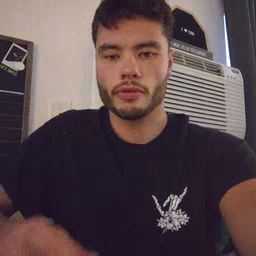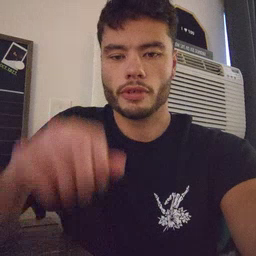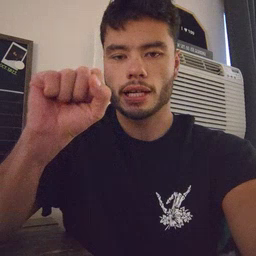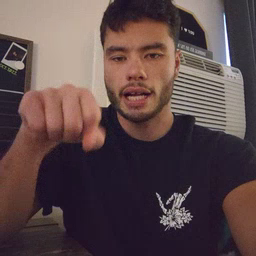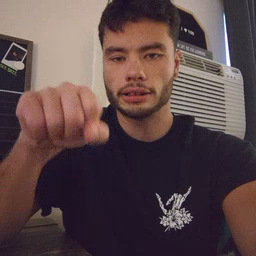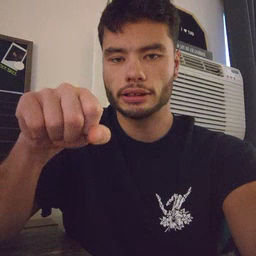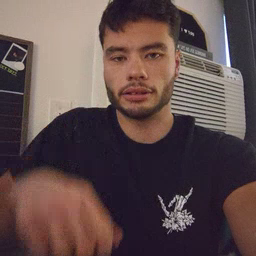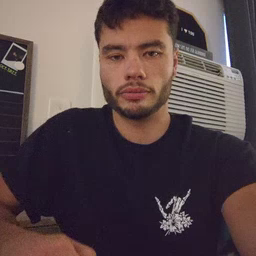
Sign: yes